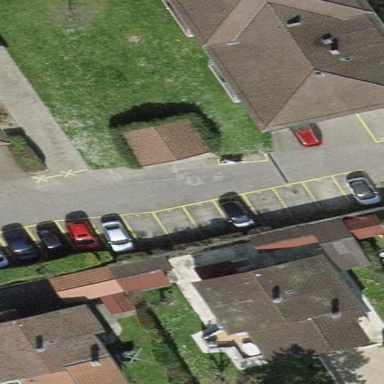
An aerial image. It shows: Parking available on the street side.